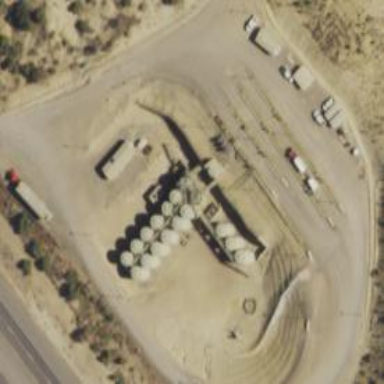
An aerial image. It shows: Storage tank with man-made structure.